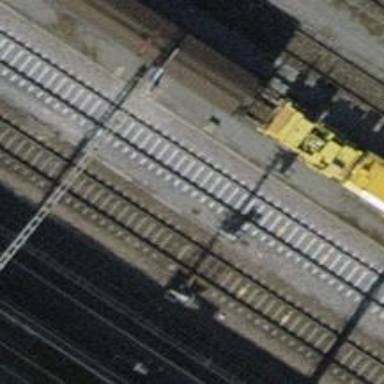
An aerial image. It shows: Railway signal.